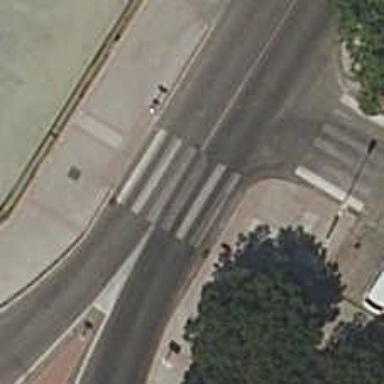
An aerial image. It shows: Road crossing with traffic signals.